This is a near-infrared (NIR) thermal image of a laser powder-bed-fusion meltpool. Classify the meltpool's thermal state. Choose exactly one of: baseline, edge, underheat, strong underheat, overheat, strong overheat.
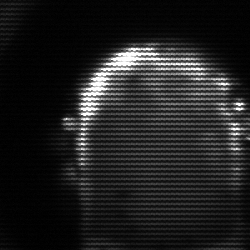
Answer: strong underheat